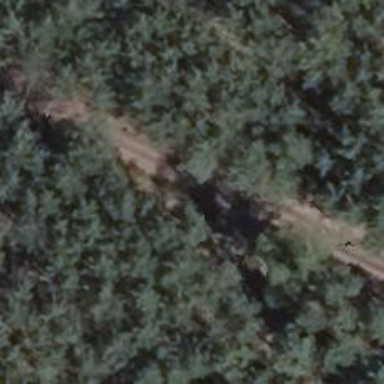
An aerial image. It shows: Dirt track road with grade 4 track type.